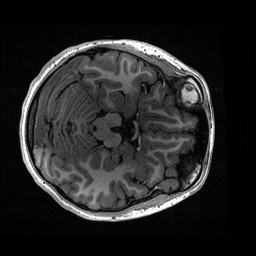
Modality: T1w
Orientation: axial
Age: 21
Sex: female
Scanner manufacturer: ge
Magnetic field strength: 3 T
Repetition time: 0.006952 s
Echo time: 0.00292 s